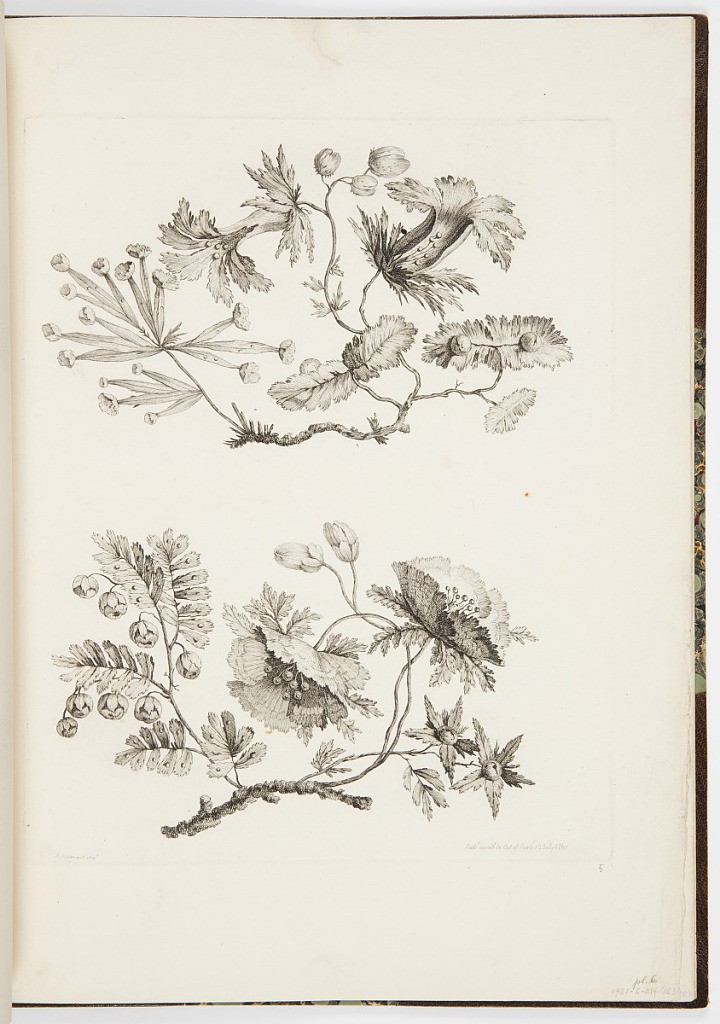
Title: Designs for Chinoiserie Flowers
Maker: Jean-Baptiste Pillement, French, 1728–1808
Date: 1760
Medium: Etching on laid paper
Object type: Bound print
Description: Two designs for fantastical chinoiserie-style flowers, from a series of eight prints (including the title-page). The designs feature flowering sprigs with different types of flowers and leaves originating from shared and connected stems. The plate is signed and dated.